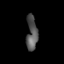
Tissue: prostate
Cell type: T cells
Senescence score: 0.3284
Nuclear area (px): 372
Mean DAPI intensity: 86.293